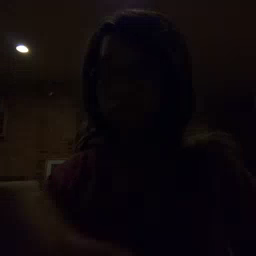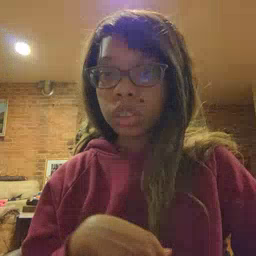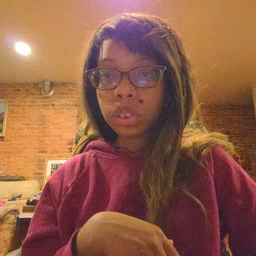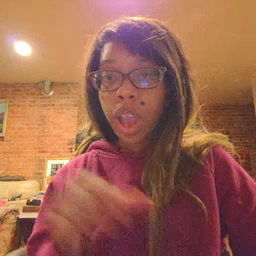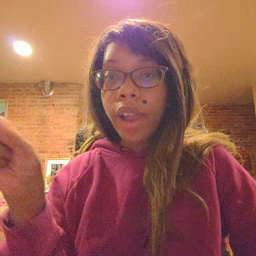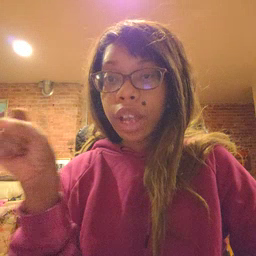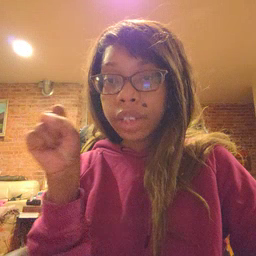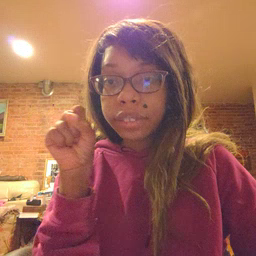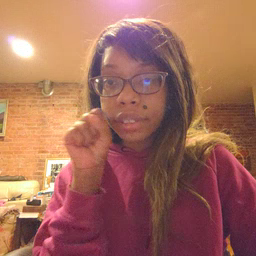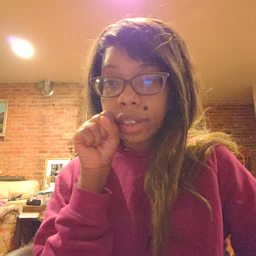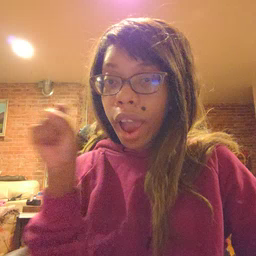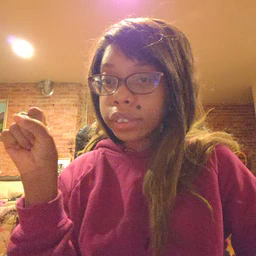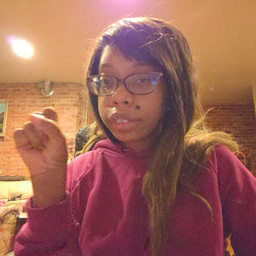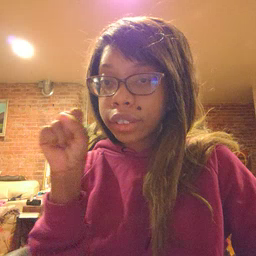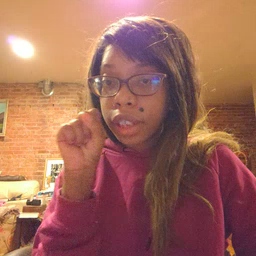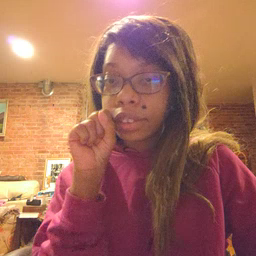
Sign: carrot